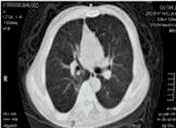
Primary lung tumor and interstitial pneumonia prior to and following treatment. (E) Following seven days of treatment, interstitial pneumonia was significantly relieved.
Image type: radiology (ct)